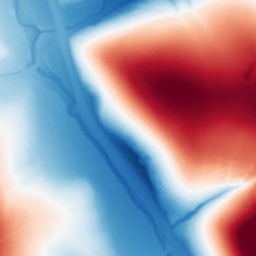
Category: classical
Decomposition family: gaussian
Decomposition parameters: sigma: 100
Upsampling method: bspline
Upsampling parameters: scale: 2
Upsampling scale: 2